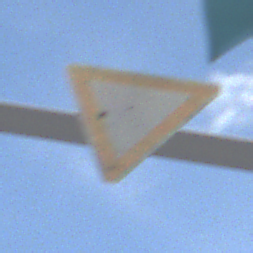
Verkehrszeichen: VorfahrtGewaehren
Umgebung: Outdoor, Special
Tageszeit: MorningAfternoon
Wetter: PartlyCloudy
Licht: Natural
Jahreszeit: NotSpecified
Kontrast: HighContrast